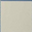
Piece: xx